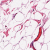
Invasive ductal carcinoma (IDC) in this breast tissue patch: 0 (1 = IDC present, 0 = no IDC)